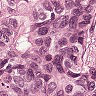
Metastatic tissue present: yes